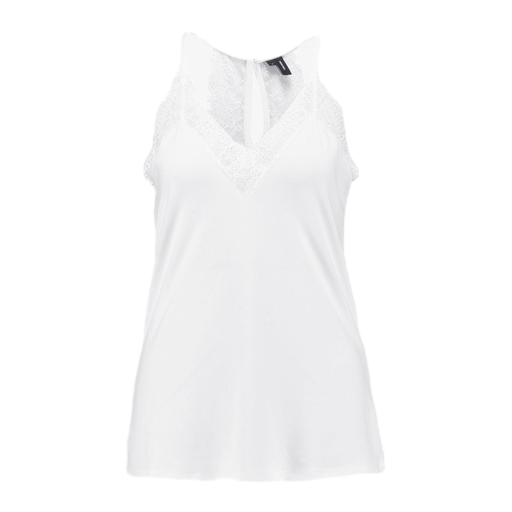
white v-neck cami, white lace yoke tank, white plus size strappy top, white background